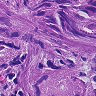
Metastatic tissue present: yes